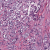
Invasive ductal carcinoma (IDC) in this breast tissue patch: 1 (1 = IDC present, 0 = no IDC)